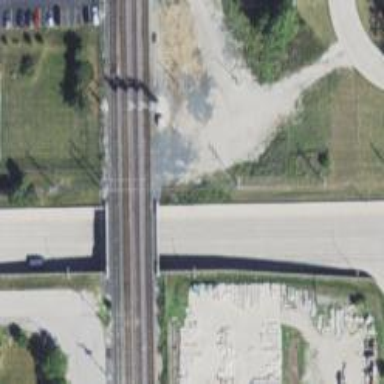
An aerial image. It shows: Bridge over railway siding.